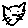
Label: cat